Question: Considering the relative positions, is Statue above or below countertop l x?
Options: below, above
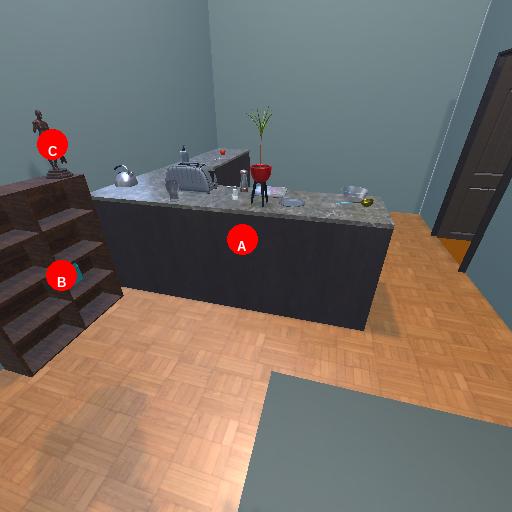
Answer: below